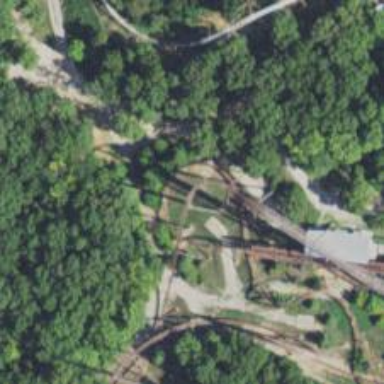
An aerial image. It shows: Monorail railway.